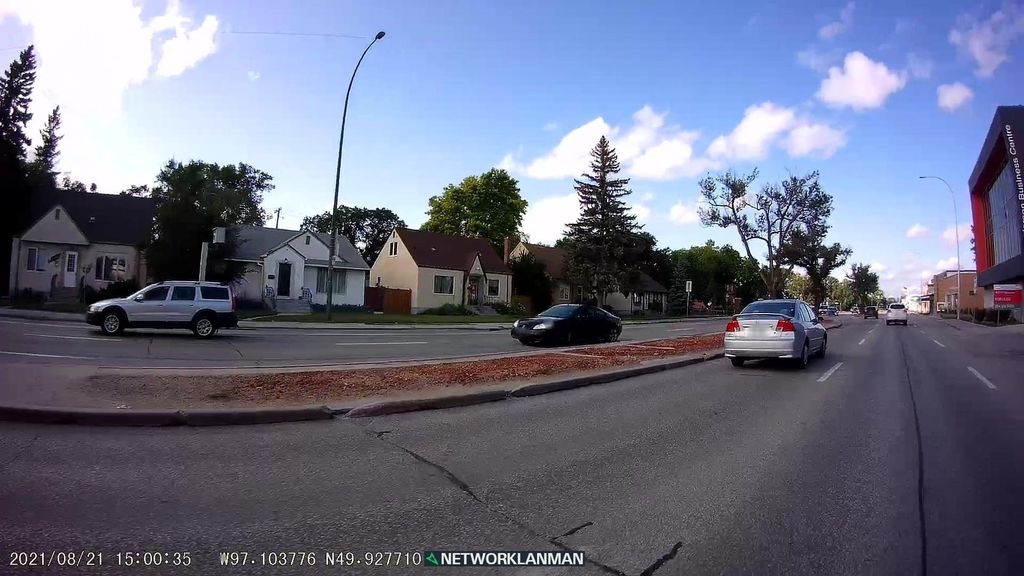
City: winnipeg